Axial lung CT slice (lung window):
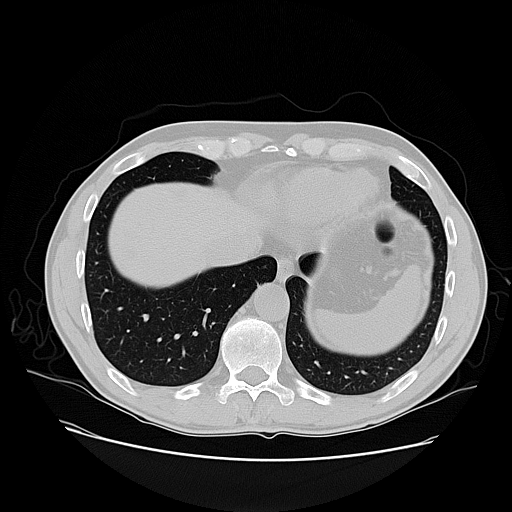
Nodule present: no